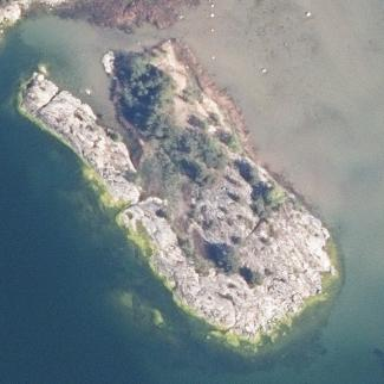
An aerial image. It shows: Islet along the natural coastline.